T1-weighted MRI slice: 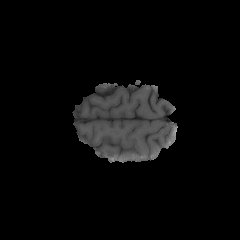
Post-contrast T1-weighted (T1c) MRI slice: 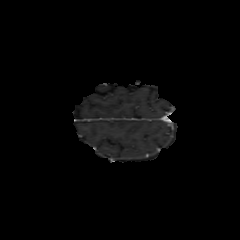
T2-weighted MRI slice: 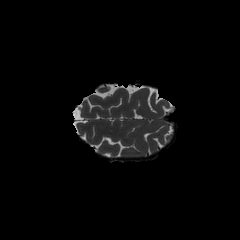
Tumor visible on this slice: no